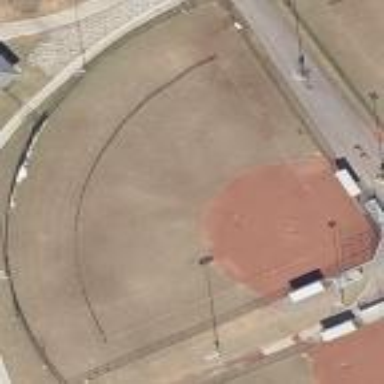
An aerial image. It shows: Baseball pitch for leisure and sports activities.